Question: I am trying to use animation when the state changes and elements mounts, tried the way mentioned in React Transition Group documentation but failed.
I have a UI something like this:

The center circle item is an active item and changes when the user selects other items.
I want fadeIn and fadeOut animation effects when the item changes.
created the example of the code <URL>
a snippet of code:
jsx:
'''
<TransitionGroup>
{this.state.items.map((data, index) => (
<CSSTransition key={index} timeout={1000} classNames="item">
<div
className={"list " + (index === 2 ? " active" : "")}
key={index}
onClick={() => this.setItems(data)}
>
<span>{data}</span>
</div>
</CSSTransition>
))}
</TransitionGroup>
'''
css:
'''
.item-enter {
opacity: 0;
}
.item-enter-active {
opacity: 1;
transition: opacity 1000ms ease-in;
}
.item-exit {
opacity: 1;
}
.item-exit-active {
opacity: 0;
transition: opacity 1000ms ease-in;
}
'''
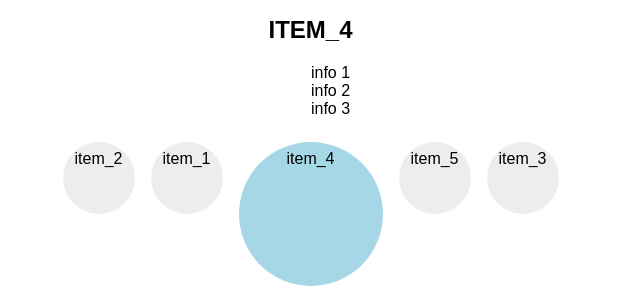
Answer: It's look like you are simply reordering the element.
try this <URL>